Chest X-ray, PA view. Patient: 23 years old, sex M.
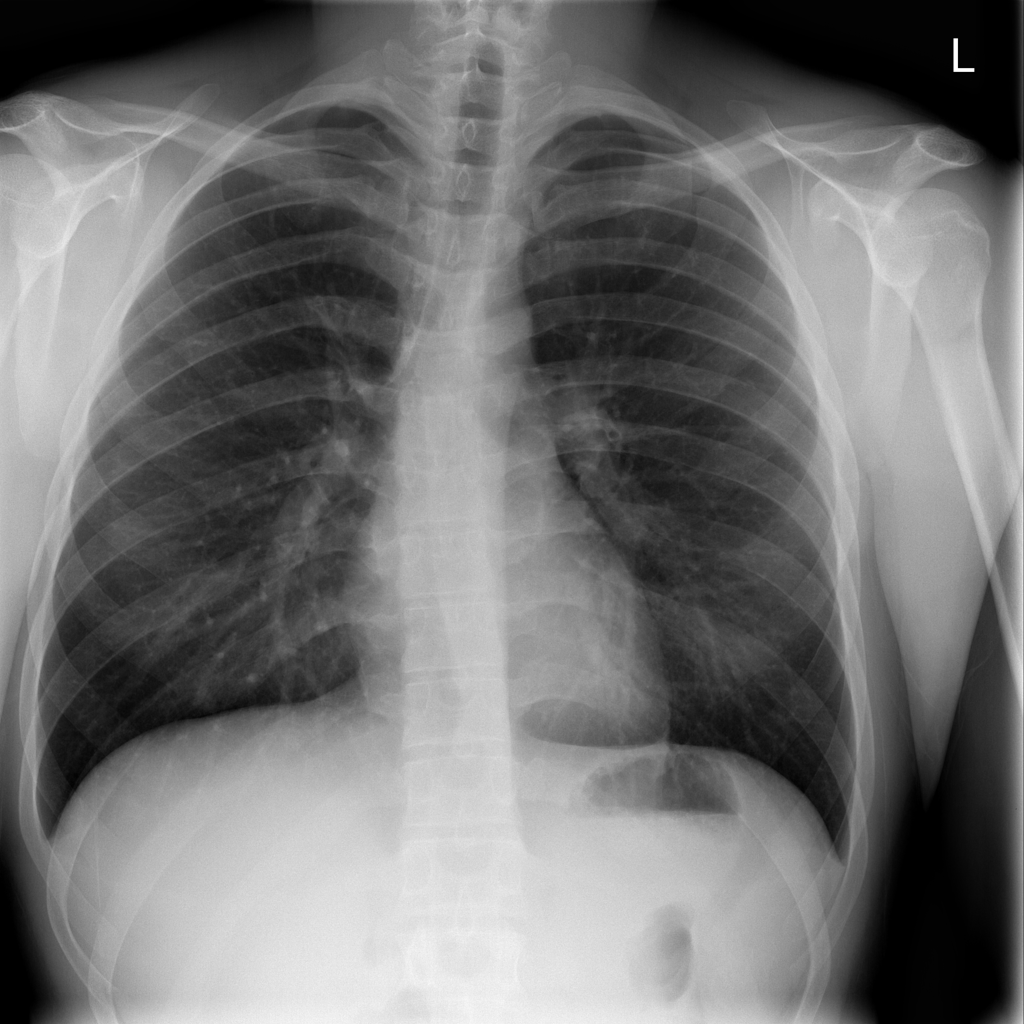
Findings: No Finding